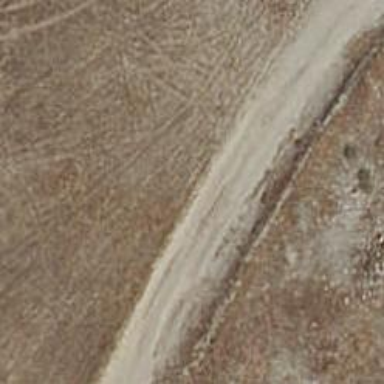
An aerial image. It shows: Dirt track road.